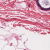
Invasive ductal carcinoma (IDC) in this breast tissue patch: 0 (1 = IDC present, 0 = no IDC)